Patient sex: M
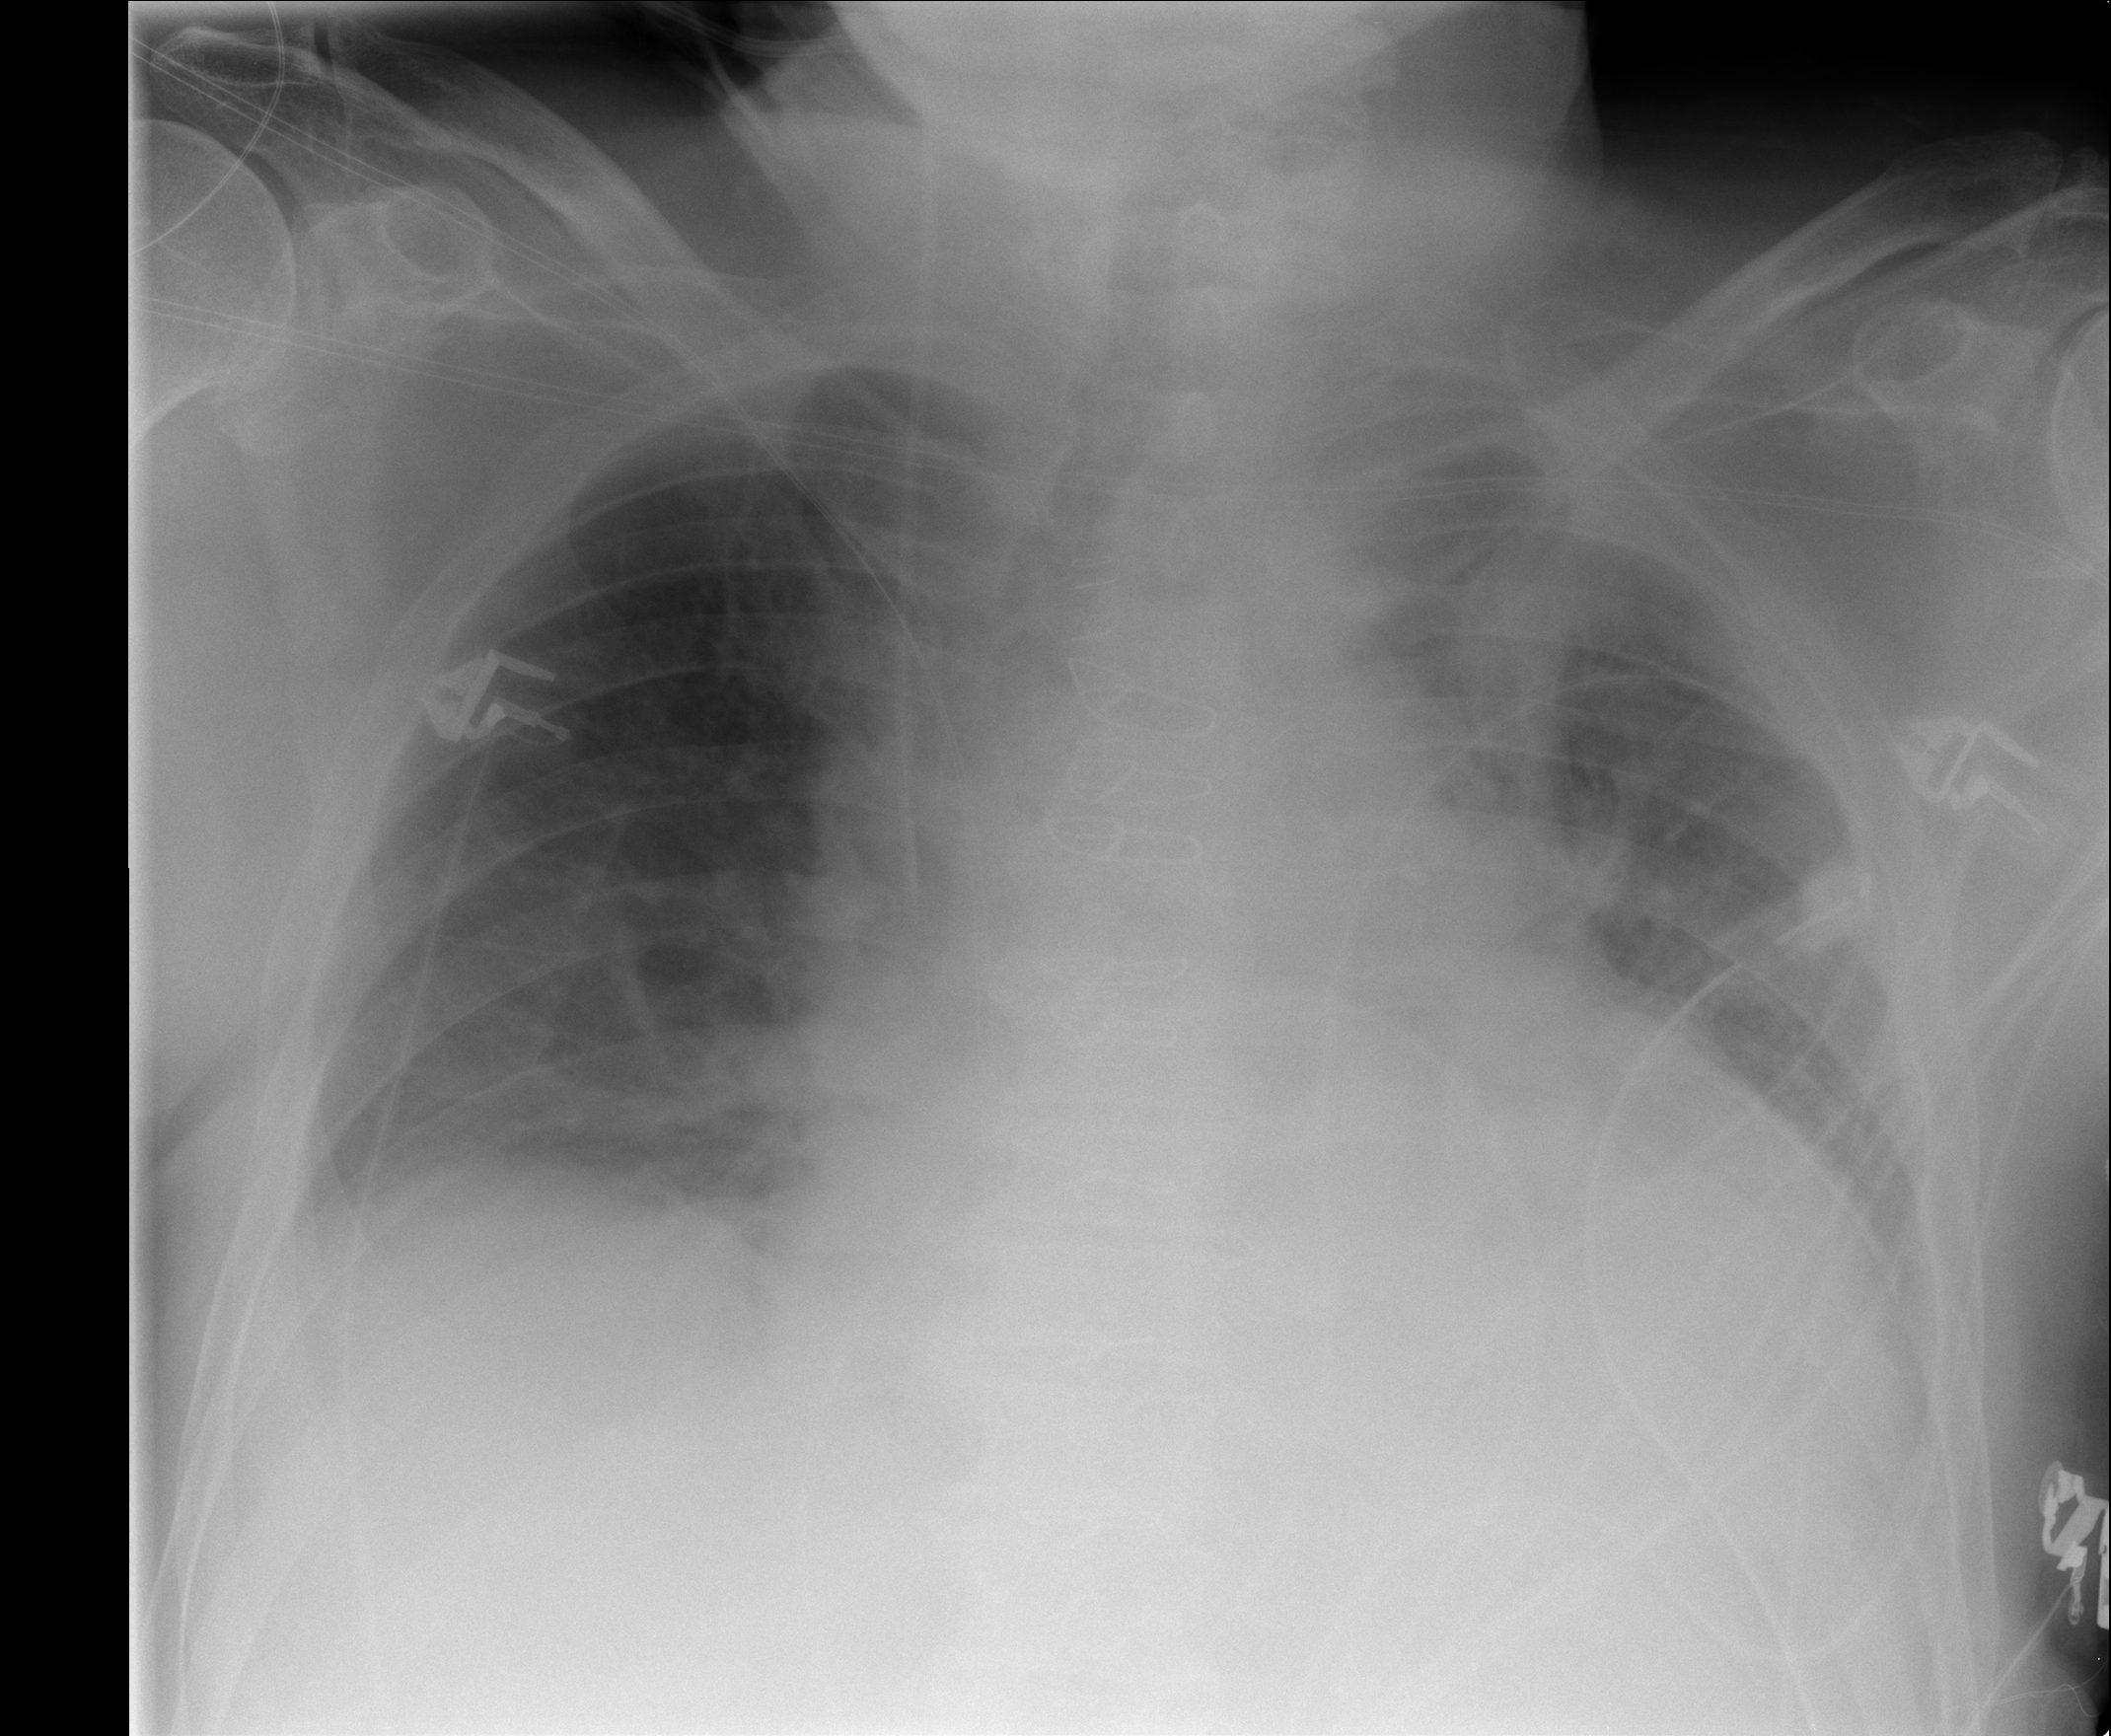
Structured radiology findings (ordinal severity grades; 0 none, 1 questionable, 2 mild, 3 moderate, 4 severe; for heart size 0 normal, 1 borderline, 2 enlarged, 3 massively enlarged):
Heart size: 2
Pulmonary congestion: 2
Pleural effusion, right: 2
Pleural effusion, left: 1
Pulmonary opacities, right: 1
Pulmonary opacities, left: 1
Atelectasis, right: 3
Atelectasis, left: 2